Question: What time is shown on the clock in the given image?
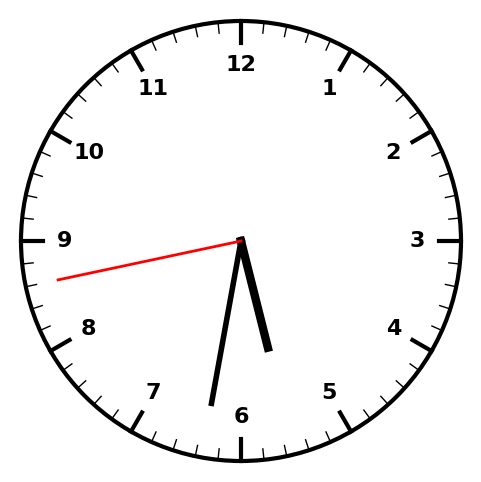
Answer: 05:31:43